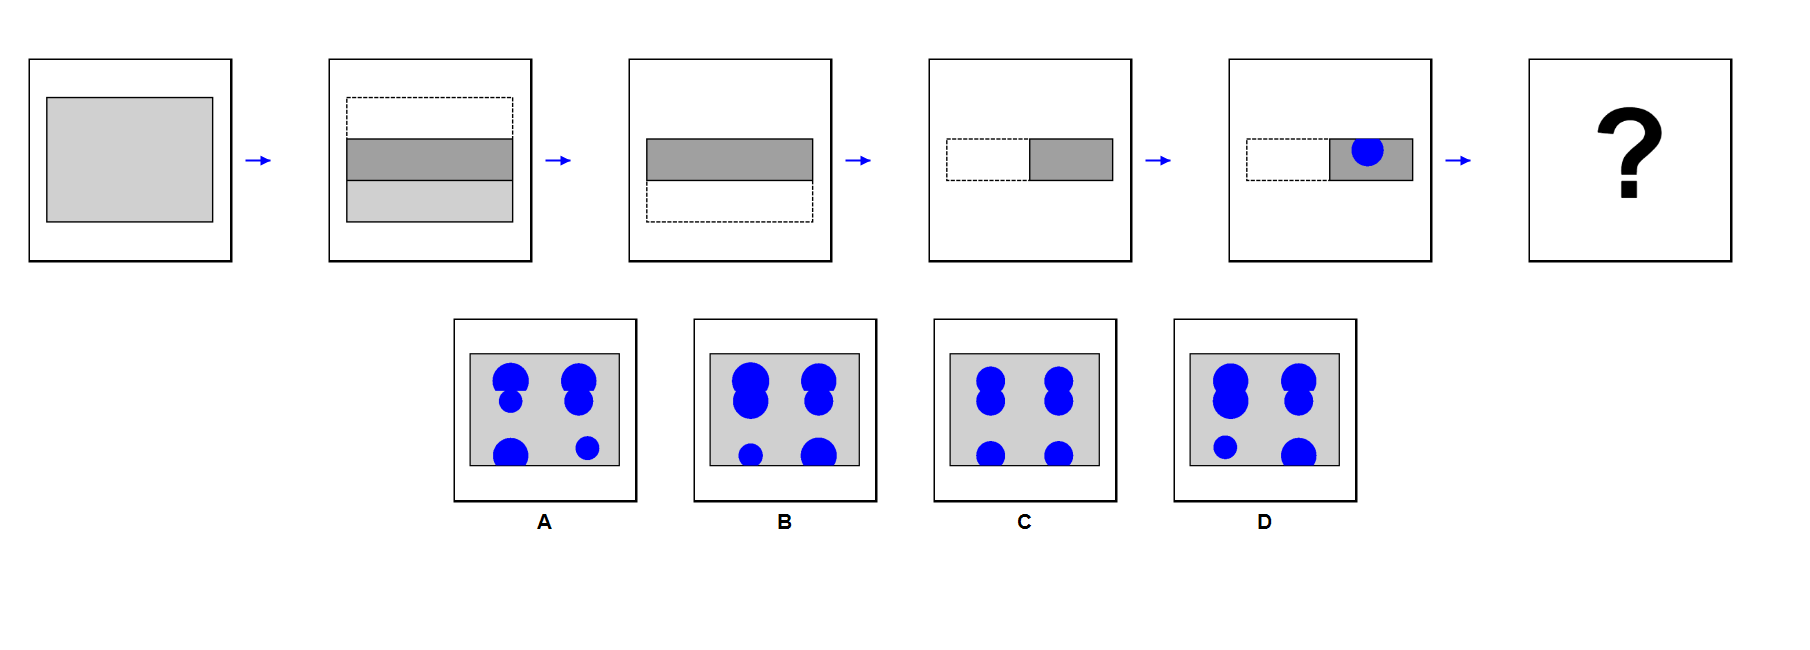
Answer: C